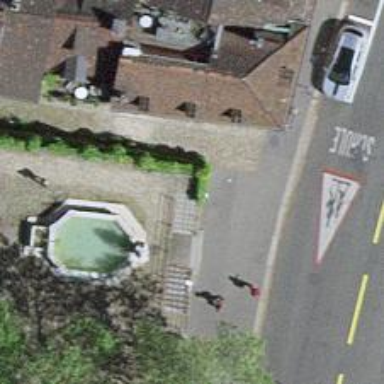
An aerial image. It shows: Set of steps on the road.